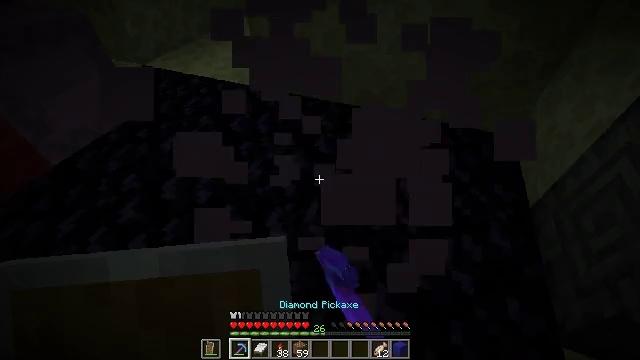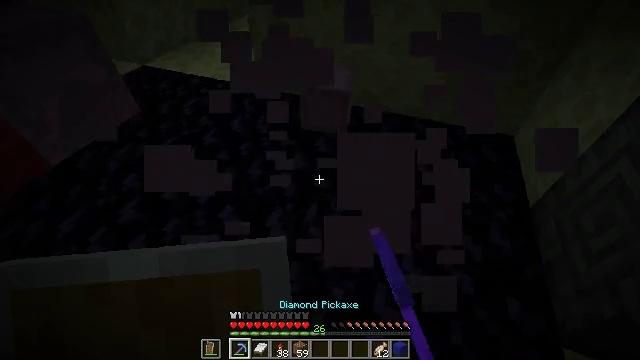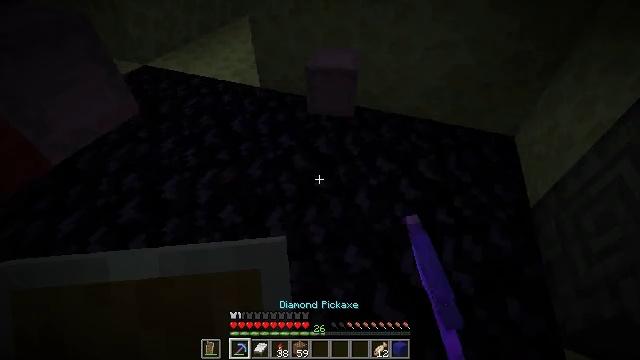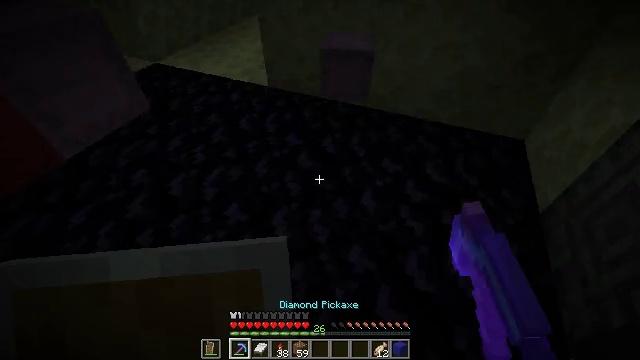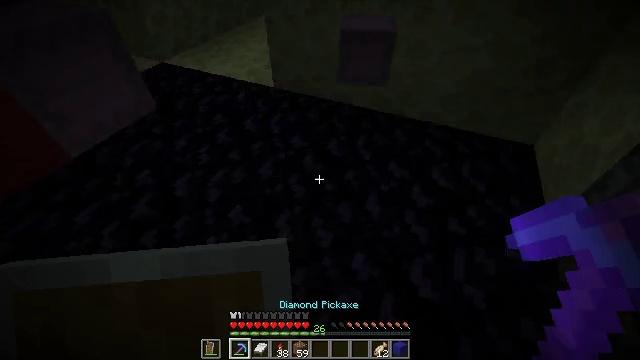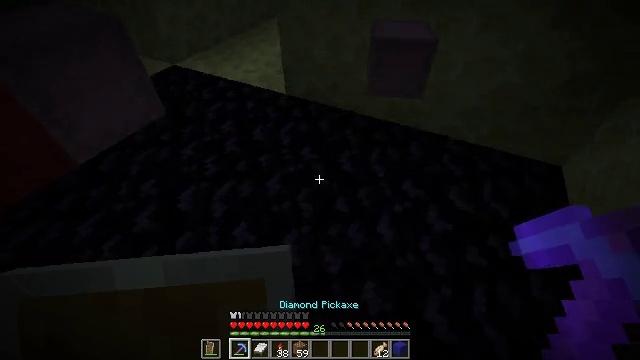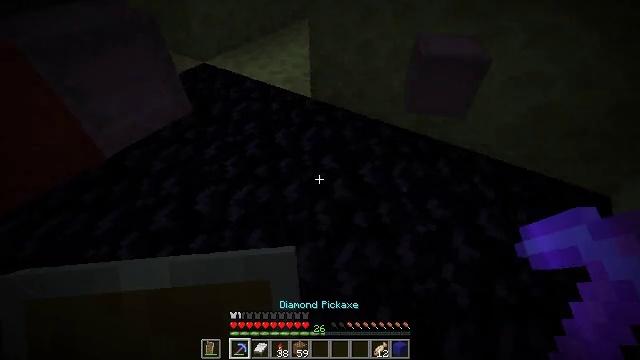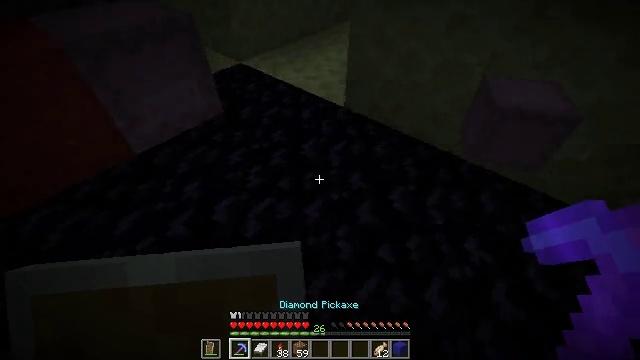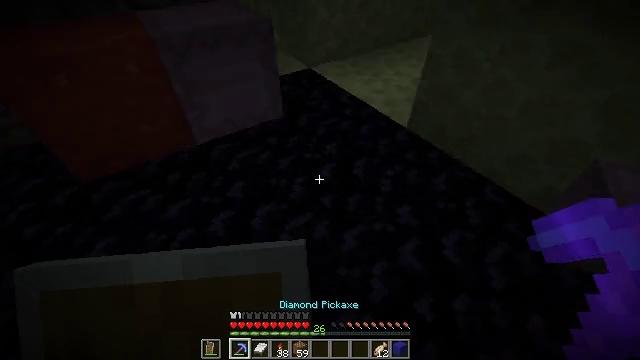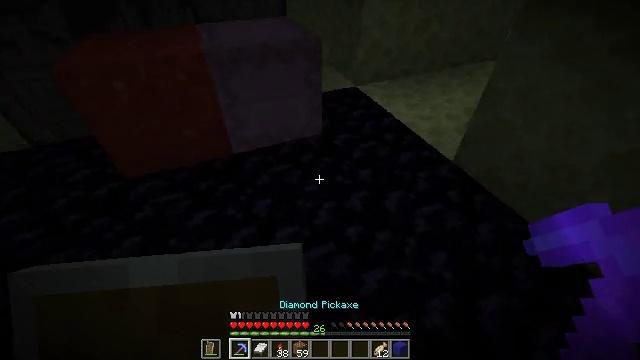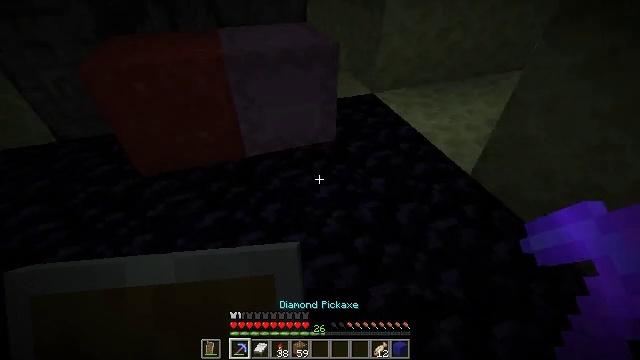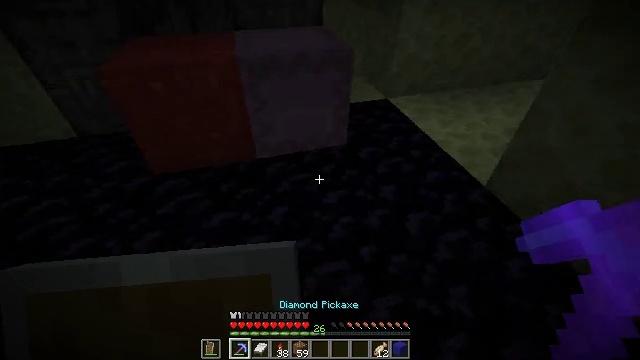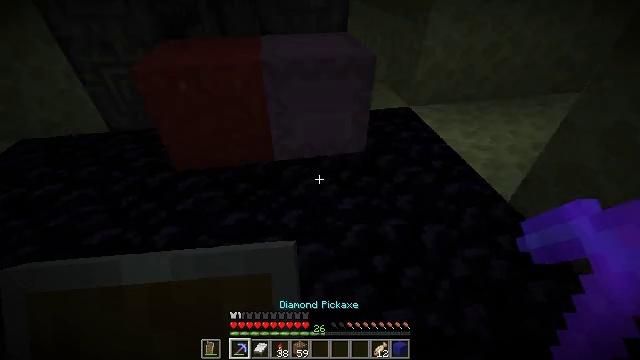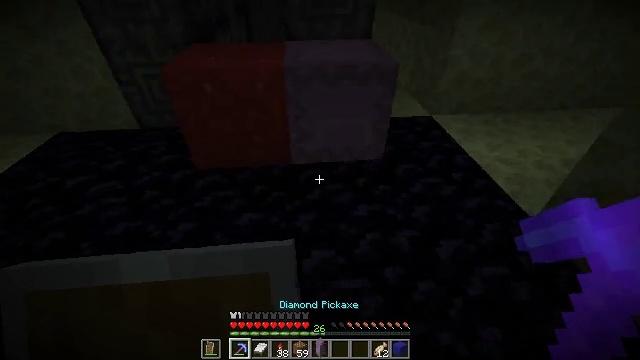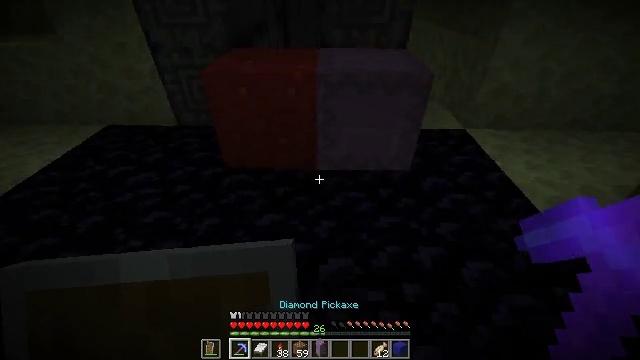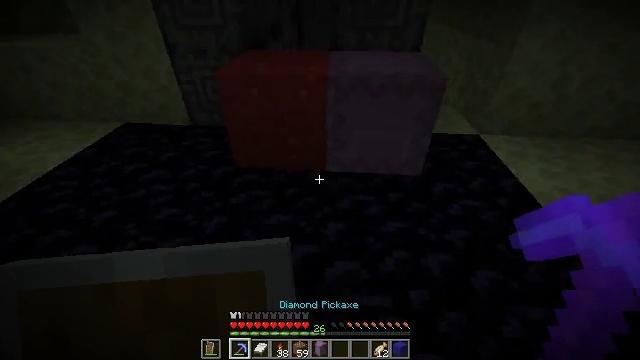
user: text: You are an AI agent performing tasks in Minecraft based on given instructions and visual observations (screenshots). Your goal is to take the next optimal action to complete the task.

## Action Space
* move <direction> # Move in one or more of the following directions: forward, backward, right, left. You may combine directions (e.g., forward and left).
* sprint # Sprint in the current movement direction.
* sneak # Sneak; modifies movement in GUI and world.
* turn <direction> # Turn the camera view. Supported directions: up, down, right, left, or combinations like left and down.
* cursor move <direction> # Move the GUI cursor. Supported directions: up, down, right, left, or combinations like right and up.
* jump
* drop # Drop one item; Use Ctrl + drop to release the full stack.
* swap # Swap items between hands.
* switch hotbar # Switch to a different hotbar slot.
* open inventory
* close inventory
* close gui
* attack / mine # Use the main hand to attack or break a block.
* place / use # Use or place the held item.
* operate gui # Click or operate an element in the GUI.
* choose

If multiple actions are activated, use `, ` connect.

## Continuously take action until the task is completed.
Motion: motion action
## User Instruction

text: Dig up the red concrete powder block.
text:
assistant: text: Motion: no_op
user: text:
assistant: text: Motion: no_op
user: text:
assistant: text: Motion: turn left
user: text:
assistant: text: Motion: move forward, turn left
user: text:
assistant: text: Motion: move forward, turn left
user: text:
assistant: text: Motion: move forward, turn left
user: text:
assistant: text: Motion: move forward, turn left
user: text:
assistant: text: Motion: move forward, turn left and up
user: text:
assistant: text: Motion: turn left and up
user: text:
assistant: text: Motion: turn left
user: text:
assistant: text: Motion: turn left
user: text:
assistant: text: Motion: turn left and up
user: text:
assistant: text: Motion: turn left and up
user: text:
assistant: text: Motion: turn left and up
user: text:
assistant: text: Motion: turn left
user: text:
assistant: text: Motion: move forward and move left, turn left
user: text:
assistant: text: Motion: move forward and move left
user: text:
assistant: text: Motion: move forward and move left
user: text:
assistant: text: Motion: move forward and move left
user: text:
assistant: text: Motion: move forward, turn right
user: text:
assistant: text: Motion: move forward, turn right
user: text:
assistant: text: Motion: move forward, turn right
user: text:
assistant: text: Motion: turn right
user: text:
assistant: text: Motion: turn right
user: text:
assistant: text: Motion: no_op
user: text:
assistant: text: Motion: no_op
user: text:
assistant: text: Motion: no_op
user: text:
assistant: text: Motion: no_op
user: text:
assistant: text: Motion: no_op
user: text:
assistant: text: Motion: no_op